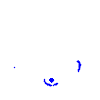
Particle: pion